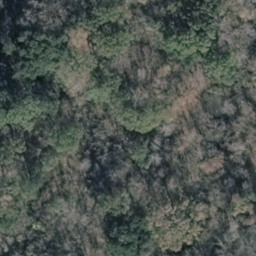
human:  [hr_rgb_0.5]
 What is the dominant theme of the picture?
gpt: forest